Question: I signed my installer executable with the pfx file. No error or warning was given during the signing process (I used Signtool.exe in Windows). When I right click the installer executable and select Properties, in the "Digital Signature" tab, my company's name is correctly shown.
But when I run the installer. UAC kicks in shows a warning, the publisher is shown as .
What did I miss?
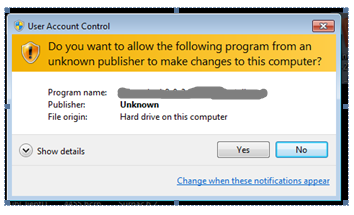
Answer: I've solved this issue.
Here is what I did:
1. Export the "Thawte Code Signing CA" from certmgr.
2. specify the /ac switch.
My code signing command looks like this
'''
signtool sign /f mykey.pfx /p password /ac ThawteCodeSigning.cert installer.exe
'''